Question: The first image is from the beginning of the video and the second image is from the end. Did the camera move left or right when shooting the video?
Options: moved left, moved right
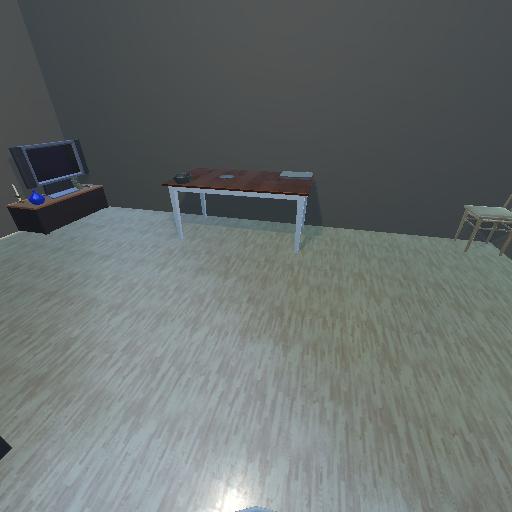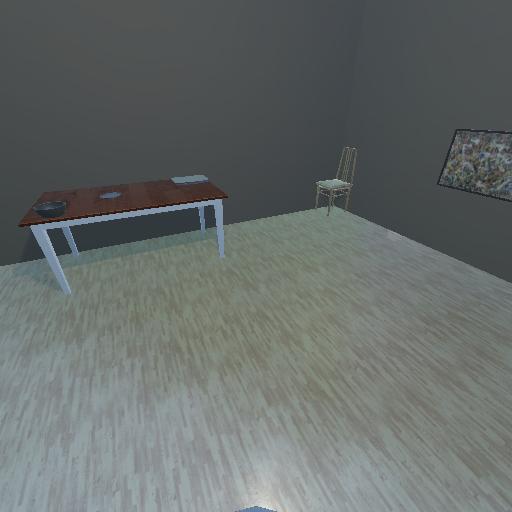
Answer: moved left